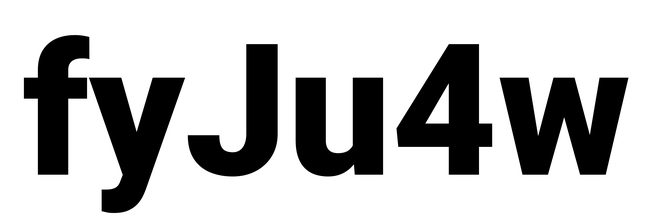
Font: Roboto_Black